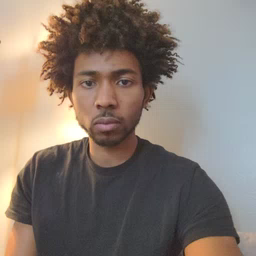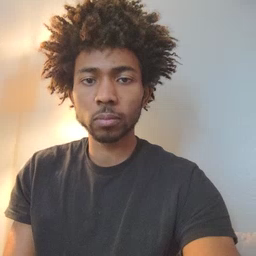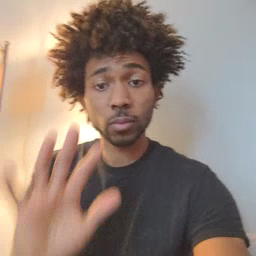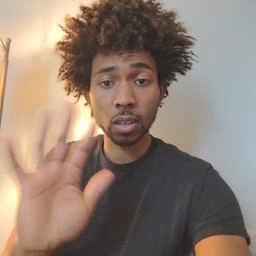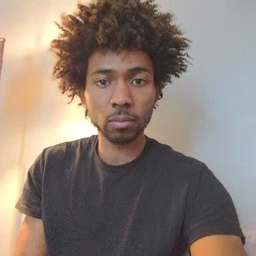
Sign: hello